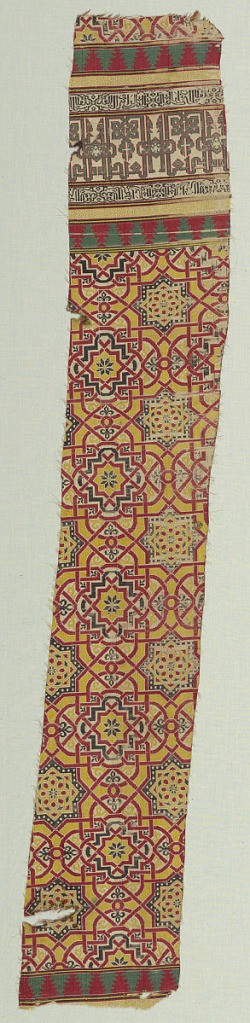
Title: Fragment
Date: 15th century
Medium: silk Technique: two integrated structures; 3&1 twill and plain weave.
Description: Border fragment from a large panel. Field of interlaced motifs and band of Islamic script. Script reads: "Everlasting glory and ... [illegible]" and "Beatitude."